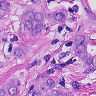
Metastatic tissue present: yes